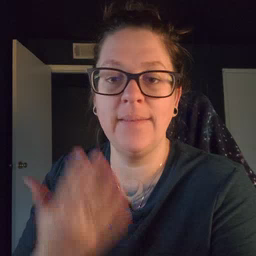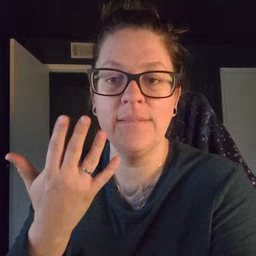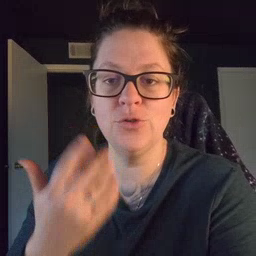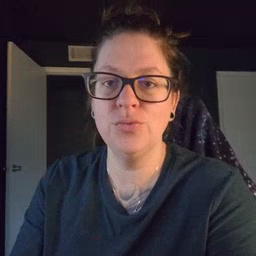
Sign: finger